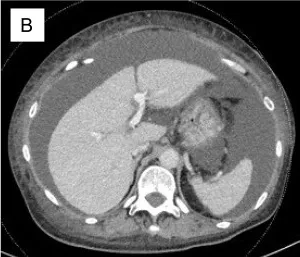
Preoperative findings. Contrast-enhanced CT shows a large amount of ascites (B).
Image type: radiology (ct)